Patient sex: M
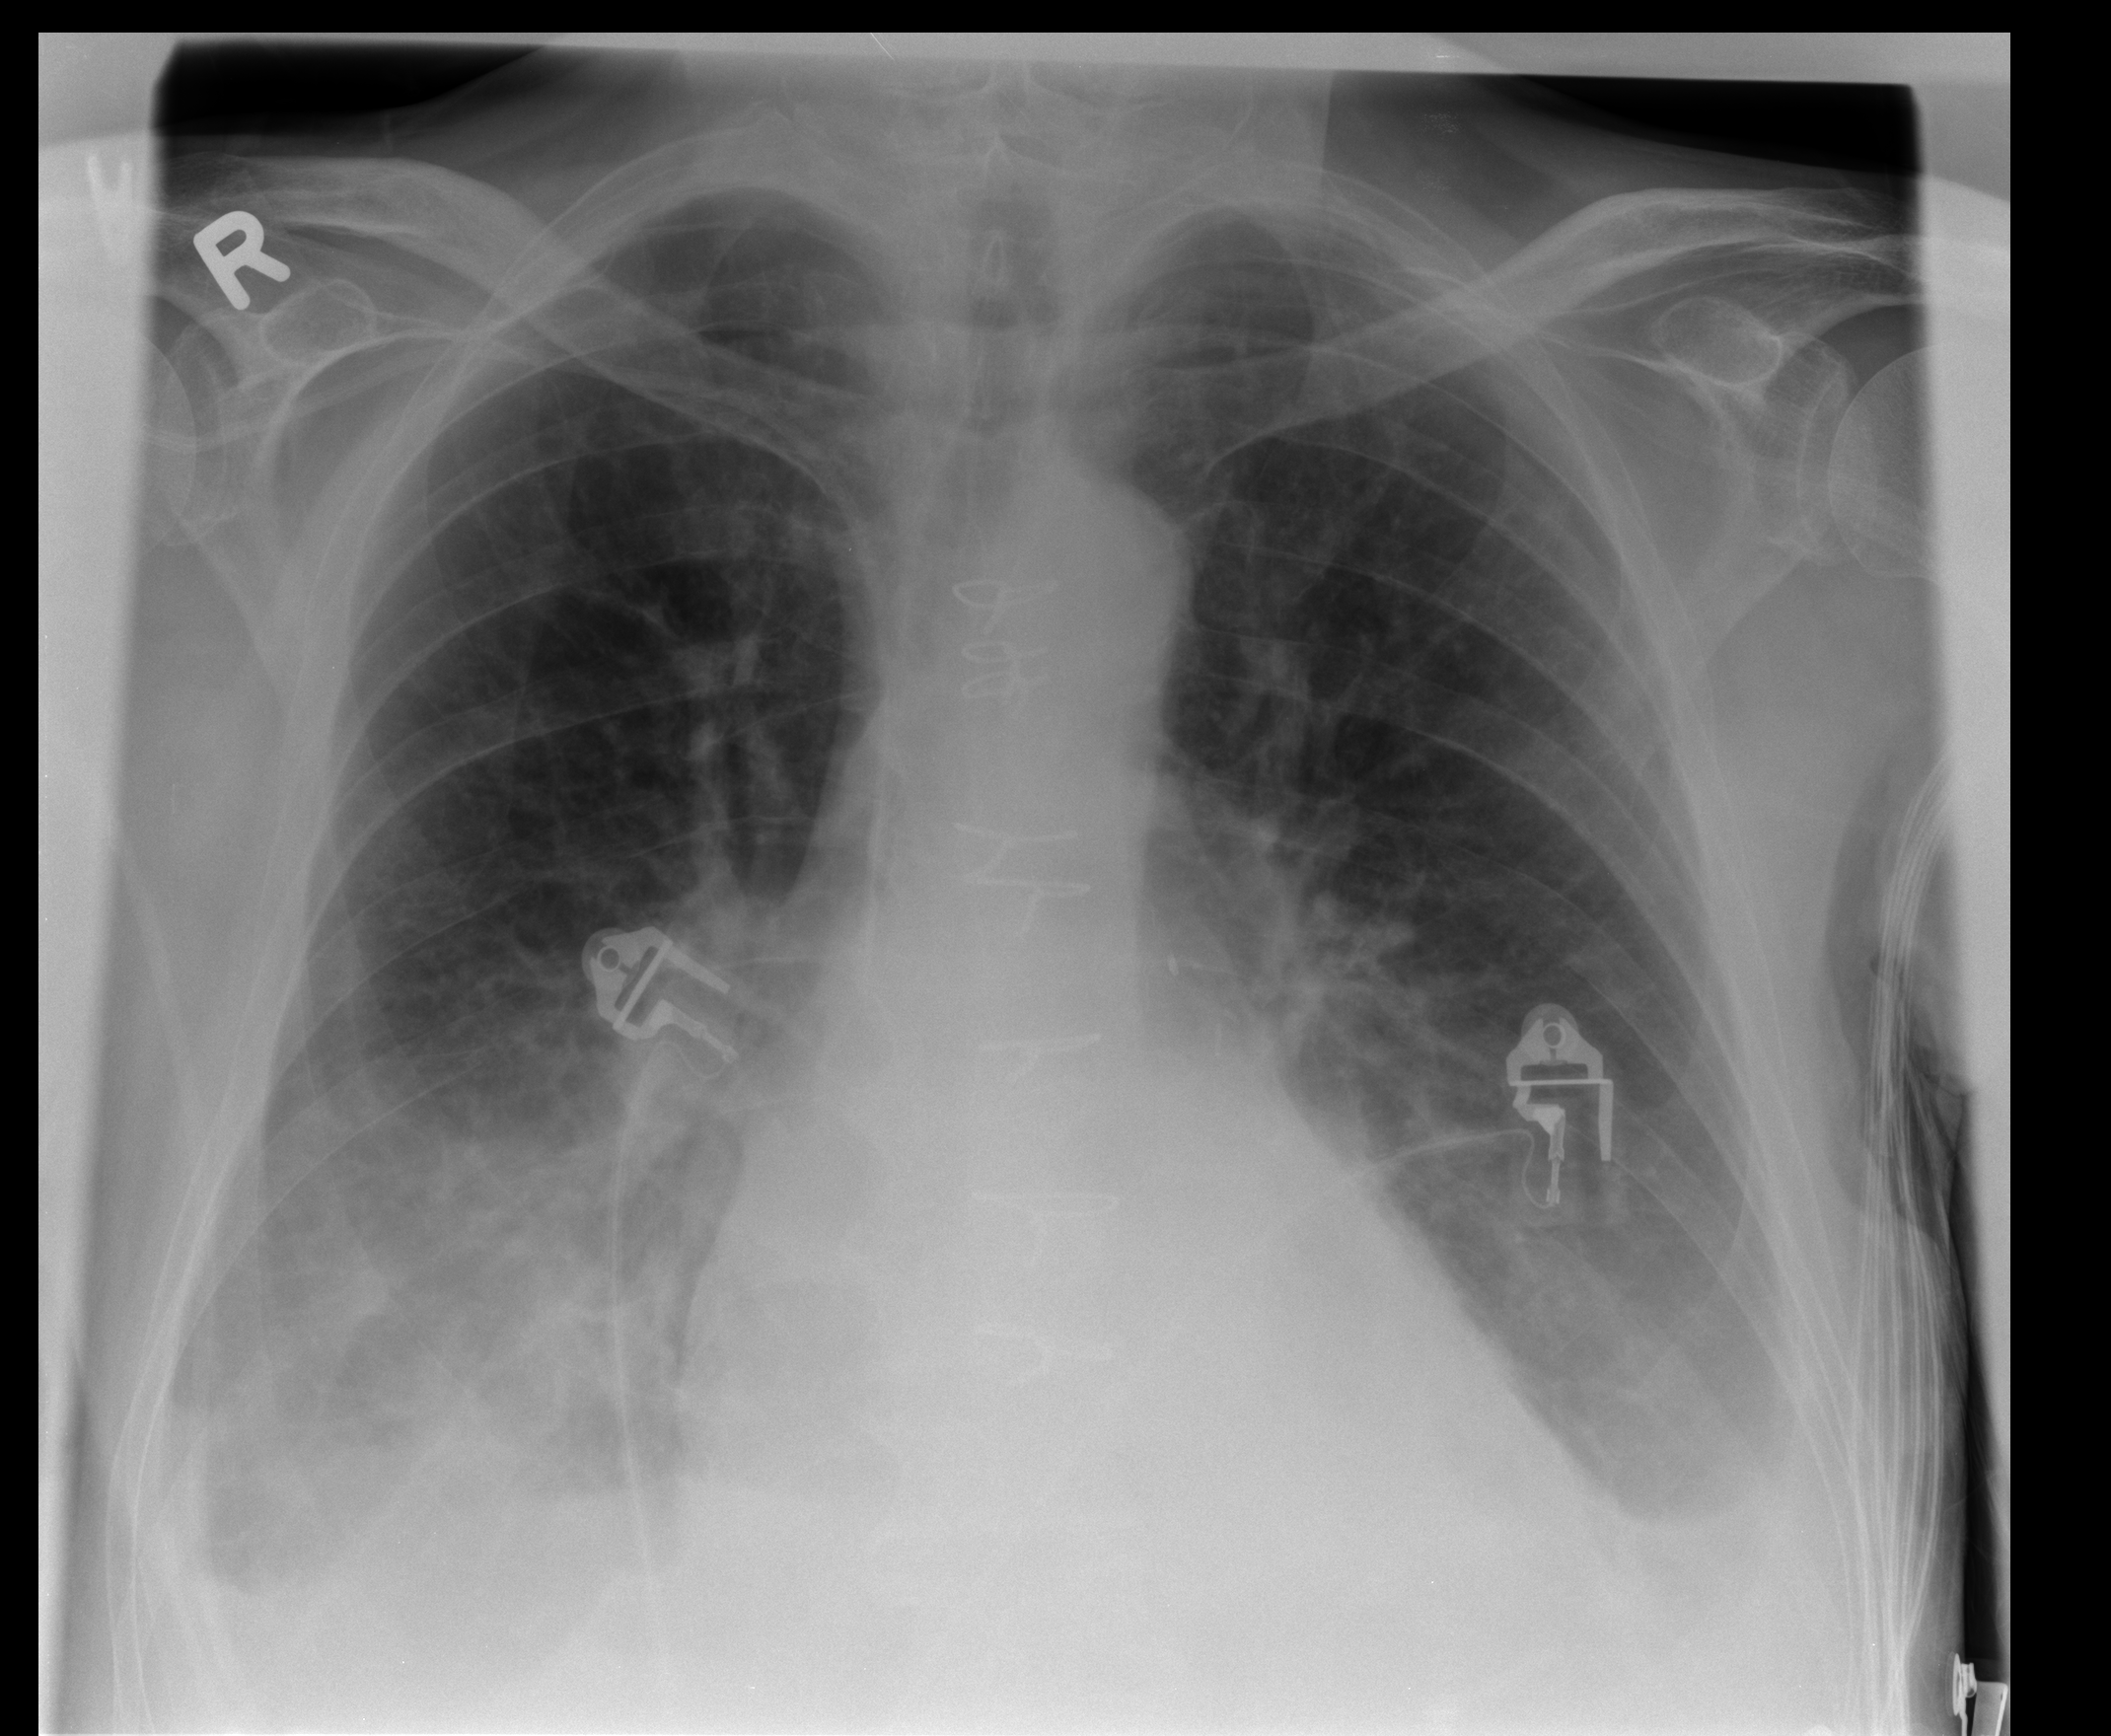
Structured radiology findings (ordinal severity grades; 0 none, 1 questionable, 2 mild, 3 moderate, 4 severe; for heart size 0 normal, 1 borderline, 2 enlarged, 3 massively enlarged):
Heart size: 0
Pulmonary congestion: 0
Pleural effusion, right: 3
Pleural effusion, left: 2
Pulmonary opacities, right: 0
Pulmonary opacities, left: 0
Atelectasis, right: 2
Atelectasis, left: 2